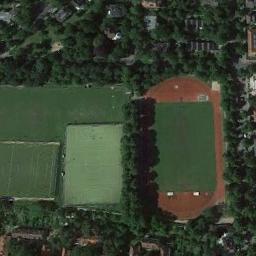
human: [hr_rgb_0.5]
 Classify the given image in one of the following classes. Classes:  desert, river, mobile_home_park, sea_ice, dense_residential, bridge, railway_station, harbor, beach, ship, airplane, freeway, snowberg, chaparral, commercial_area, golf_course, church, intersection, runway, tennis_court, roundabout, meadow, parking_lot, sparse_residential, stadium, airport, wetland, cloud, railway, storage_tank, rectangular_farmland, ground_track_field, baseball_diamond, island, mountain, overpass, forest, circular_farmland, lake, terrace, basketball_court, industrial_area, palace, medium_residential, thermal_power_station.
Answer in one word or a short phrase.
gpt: ground_track_field